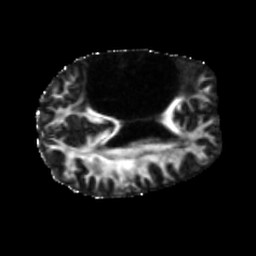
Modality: FA
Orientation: axial
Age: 60
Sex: male
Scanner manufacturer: siemens
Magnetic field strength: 3 T
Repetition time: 5.47 s
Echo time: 0.0854 s